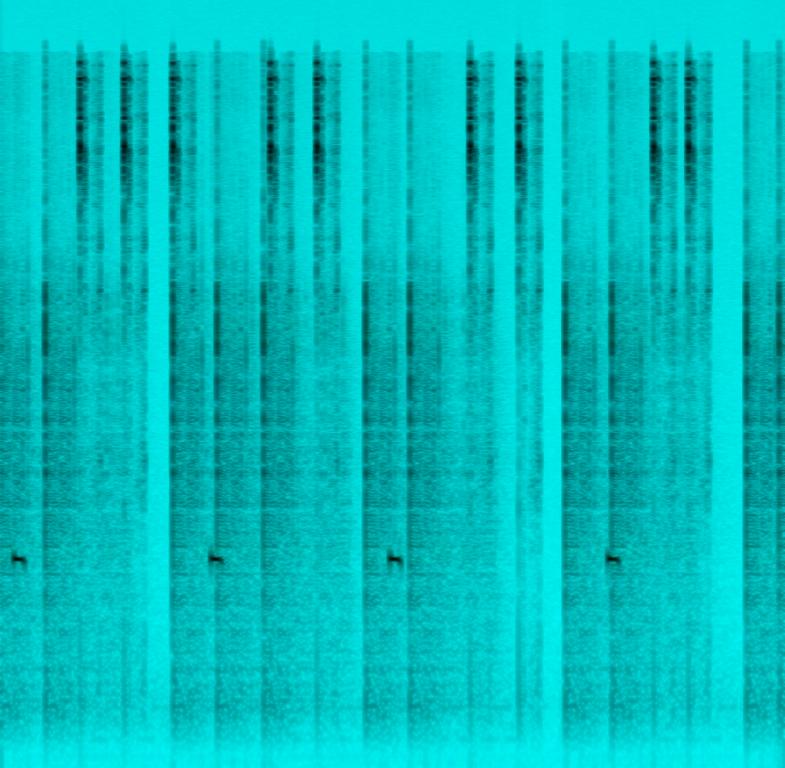
The low quality recording features mono sounds of beeping sound effects, scissors sound effects and some wooden foley effects. It is obviously a video game sound effect, but the sound quality is low since it does not have much depth to it.